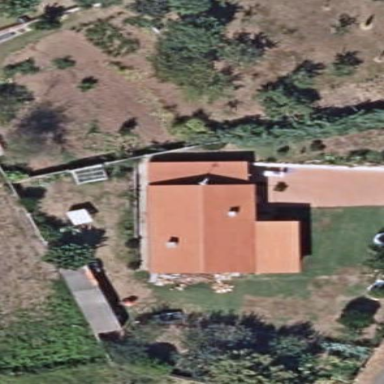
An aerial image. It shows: Simple house.